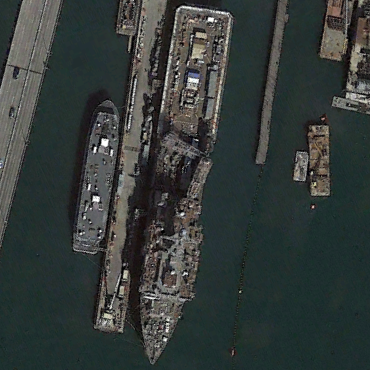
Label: combat